Question: I have an H264 stream (IIS - smooth streaming) that I would like to play with SilverLight. Apparently SilverLight can do it, but how?
Note: the VC-1 stream can be played by the SilverLight, but H264 not.Also, I can provide a stream and any additional information required. H264 encoder is the one in Media Foundation (MFT). Same goes for the VC-1 that works (although is it impossible to create equal chunks for smooth streaming because forcing key-frame insertion makes video jerky.
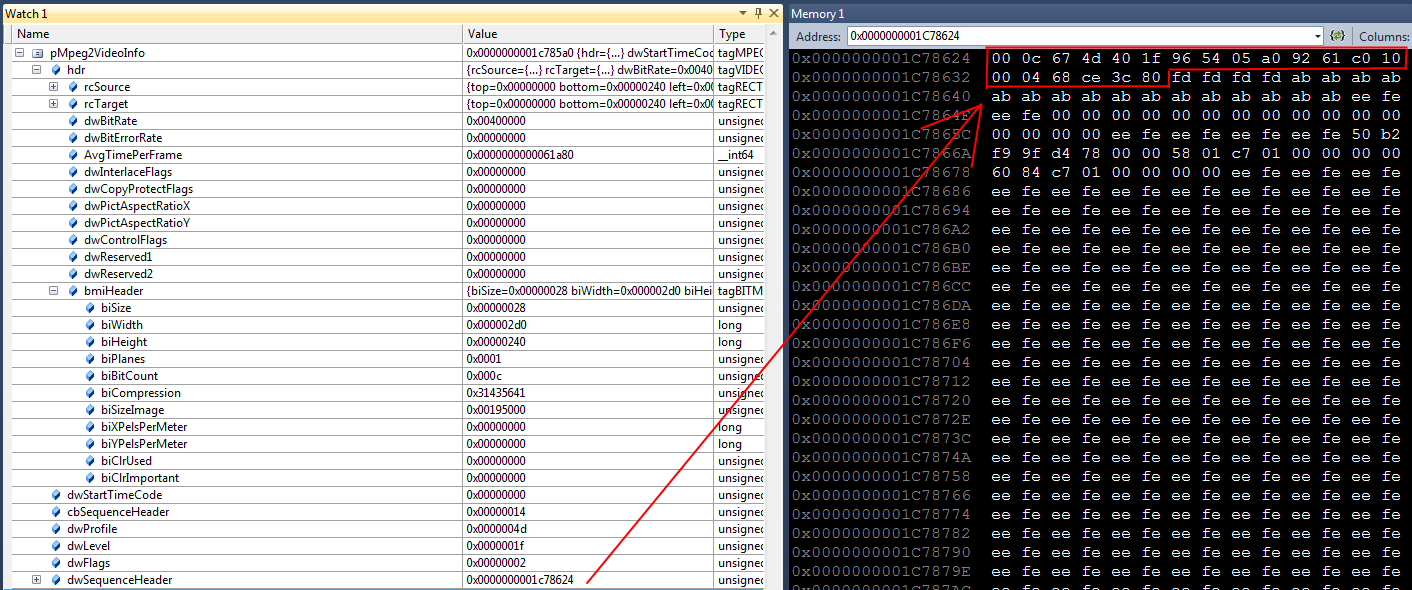
Answer: Just a guess. Based on your question <PHONE>. I am guessing you are encoding h.264 using the annexb bitstream format. According to comments, you can not tell the encoder to use AVCC format. Therefore, you must perform this conversion manually (Annex B WILL NOT work in an ISO container). You can do this by looking for start codes in your AVC stream. A start code is 3 or 4 bytes (0x000001, 0x00000001). You get the length of the NALU by locating the next start code, or the end of the stream. Strip the start code (throw it away) and in its place write the size of the NALU in a 32bit integer big endian. Then write this data to the container. Just to be clear, this is performed on the video frames that come out of the encoder. The extra data is a separate step that appears you have mostly figure out (except for the NALUSizeLength). Because we uses a 4 byte integer to write the NALU sizes, you MUST set NALUSizeLength to 4.